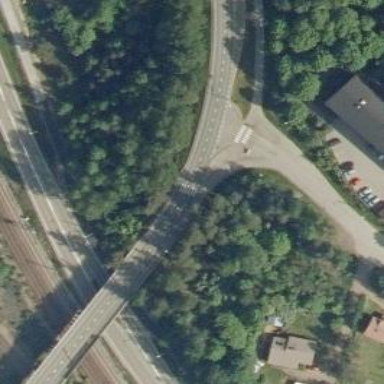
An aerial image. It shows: Asphalt footway with zebra crossing and cycle track.